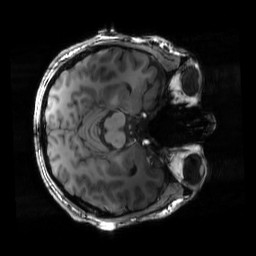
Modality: T1w
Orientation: axial
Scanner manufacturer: siemens
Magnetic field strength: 6.98 T
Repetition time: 1.7 s
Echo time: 0.00254 s